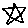
Label: star